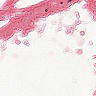
Metastatic tissue present: no